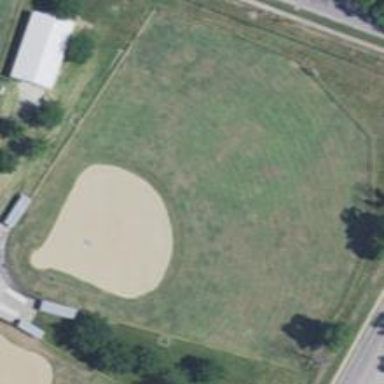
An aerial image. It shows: Grass pitch used for baseball.